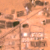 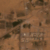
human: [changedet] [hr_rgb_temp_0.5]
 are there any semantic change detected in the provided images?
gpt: The area appears the same.